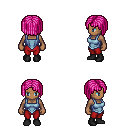
a pixel art fantasy rpg character, female body template, human, dark skin, blue vest, red pants, pink pageboy hairstyle, black shoes, four views (front, back, left, right), 2x2 character sprite sheet, small pixel art, hard edges, no anti-aliasing